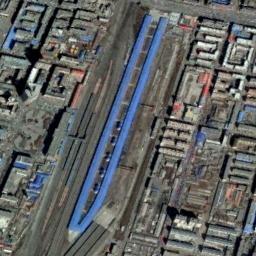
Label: railway_station